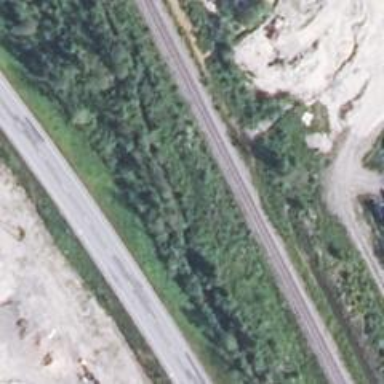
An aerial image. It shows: Asphalt trunk link road.